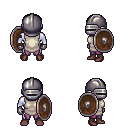
a pixel art fantasy rpg character, male body template, dark elf, purple skin, white tunic, magenta pants, green plain hairstyle, metal helm, metal gloves, maroon shoes, shield, four views (front, back, left, right), 2x2 character sprite sheet, small pixel art, hard edges, no anti-aliasing